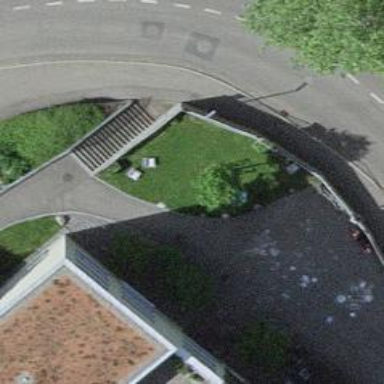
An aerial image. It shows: Set of steps on the road.